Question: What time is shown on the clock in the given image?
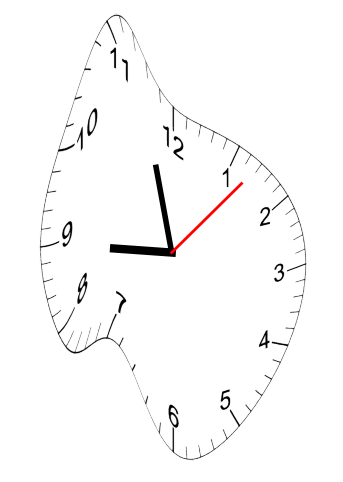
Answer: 08:57:07